Aerial crown-view tile of a tropical tree (Barro Colorado Island, Panama), acquired 20240611:
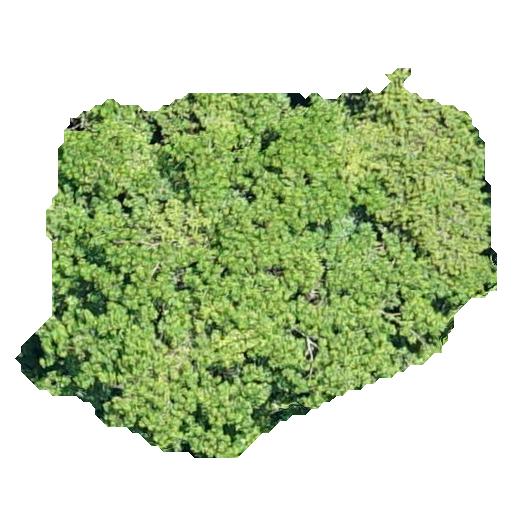
Species: Hura crepitans
GBIF accepted scientific name: Hura crepitans
Crown area: 207.411 m²